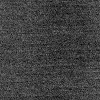
Atmospheric dust classification: dusty